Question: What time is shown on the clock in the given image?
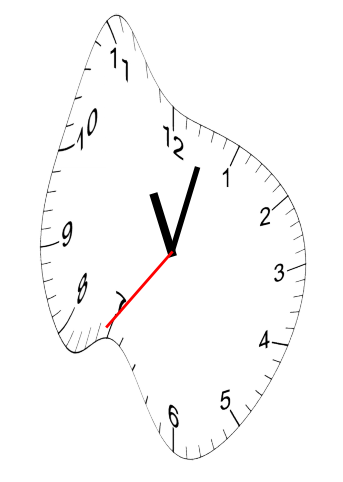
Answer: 11:02:36